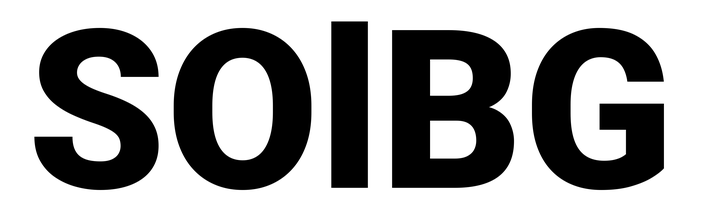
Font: Roboto_Black